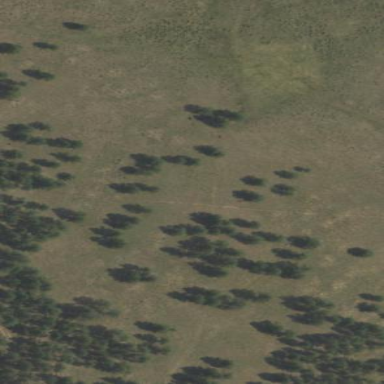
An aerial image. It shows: Woodland area filled with evergreen needle-leaved trees.